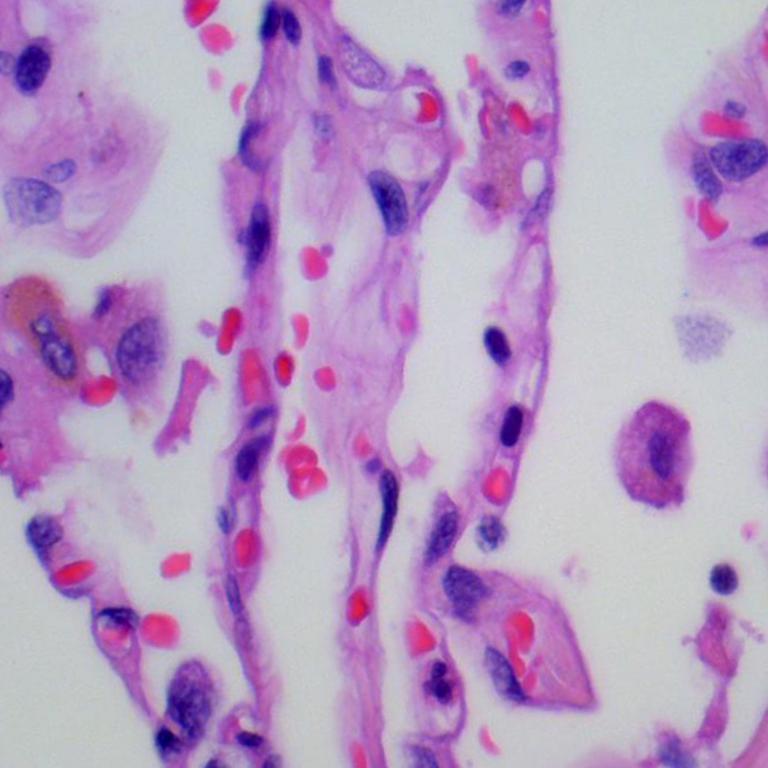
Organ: lung
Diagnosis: benign